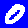
Digit: 0